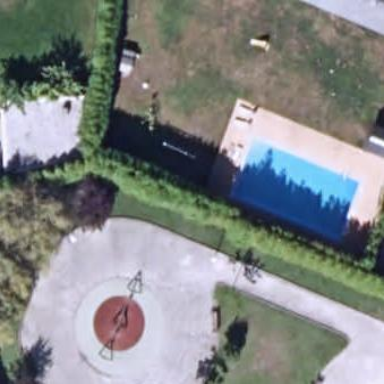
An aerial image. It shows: Swimming pool located in leisure land.